Interaction volume radius: 5 \u00c5
Interaction volume height: 15 \u00c5
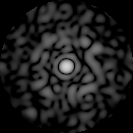
Disorder parameter: 0.8308